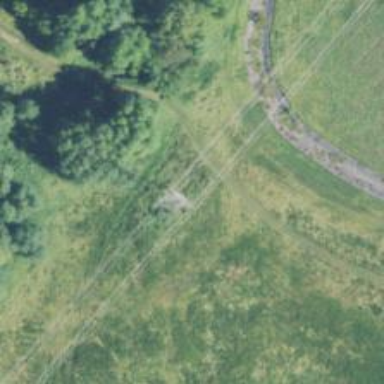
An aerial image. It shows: Lattice structure tower.